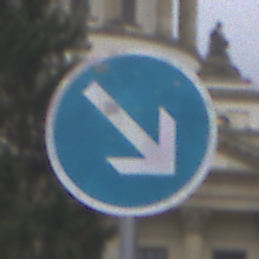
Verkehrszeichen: VorgeschriebeneVorbeifahrtRechts
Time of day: Midday
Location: Outdoor (Urban)
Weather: Overcast
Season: NotSpecified
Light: Natural